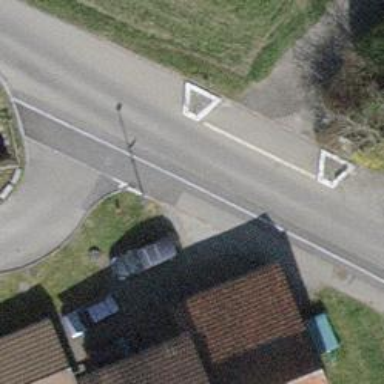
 uncontrolled crossing with traffic calming choker on the road."